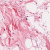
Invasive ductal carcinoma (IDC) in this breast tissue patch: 0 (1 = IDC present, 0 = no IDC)